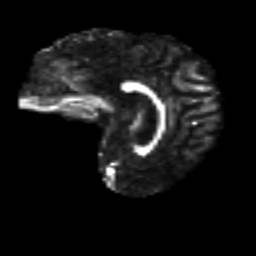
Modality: FA
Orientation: sagittal
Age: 48
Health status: ill
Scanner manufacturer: philips
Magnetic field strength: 3 T
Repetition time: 9 s
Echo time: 0.127 s